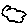
Label: cloud